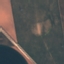
Land use / land cover class: AnnualCrop